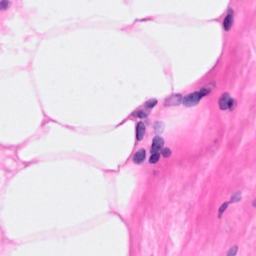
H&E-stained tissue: Breast